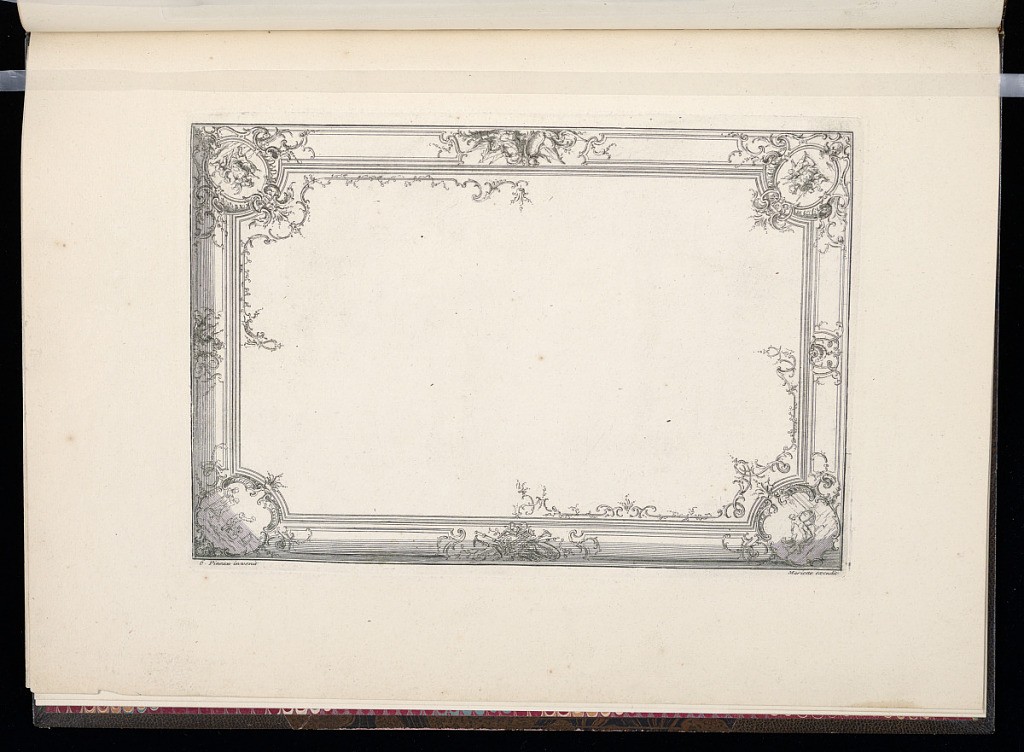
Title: Ceiling Design
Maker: Nicolas Pineau, French, 1684-1754
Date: ca. 1730
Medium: Etching and engraving on laid paper
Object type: Print
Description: A design for a ceiling with variations to the design in each corner and sides. Only the cornice is ornamented with rococo motifs - cartouches, trophies of musical instruments and arms, fleurons, palmettes, c-scrolls, s-scrolls, gadrooning, flowers, leaves, putti, and figures within the cartouches. The plate is numbered and signed.